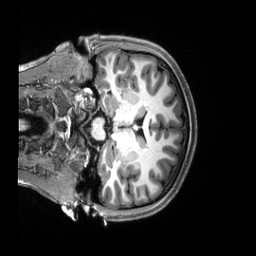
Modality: T1w
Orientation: coronal
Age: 19
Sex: female
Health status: healthy
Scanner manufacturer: siemens
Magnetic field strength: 3 T
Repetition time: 2.5 s
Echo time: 0.00222 s